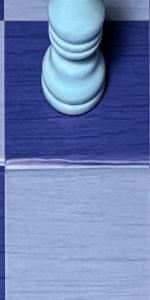
Label: Empty